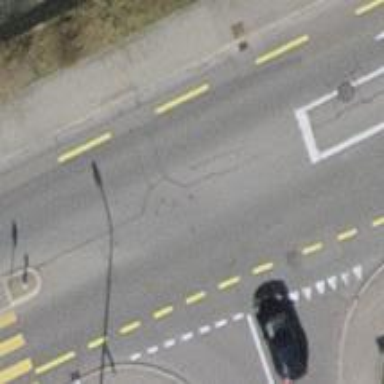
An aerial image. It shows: Secondary road with asphalt surface. It includes separate cycle lane and sidewalk.